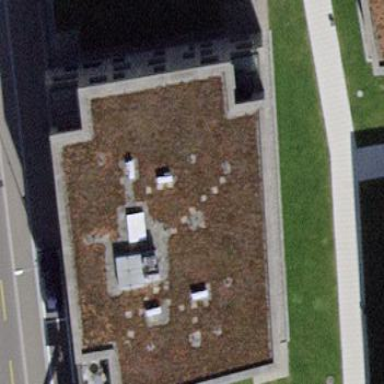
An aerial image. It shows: Building with apartments and flat roof.